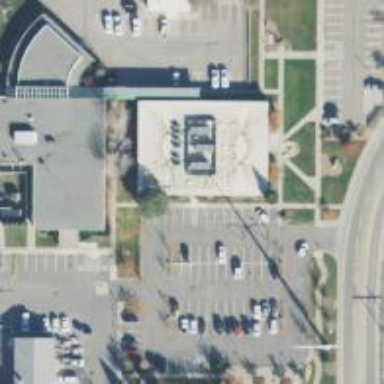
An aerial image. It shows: Government office.